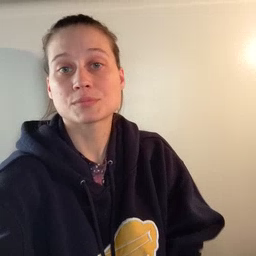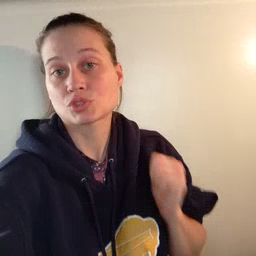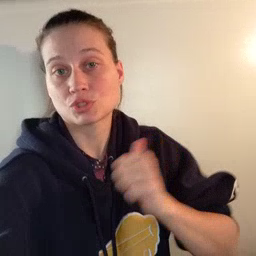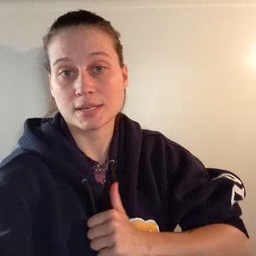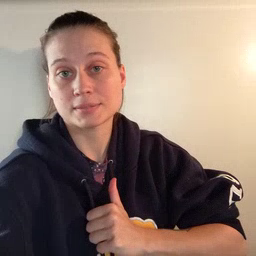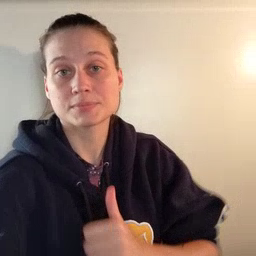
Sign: jacket